如图，在圆锥 \(S-O\) 中，\(AC\) 为底面圆 \(O\) 的直径，\(SO = OC = 1\)，点 \(B\) 在底面圆周上，且 \(AB = BC\)。若 \(E\) 为线段 \(AB\) 上的动点，则 \(\triangle SEC\) 的周长最小值为

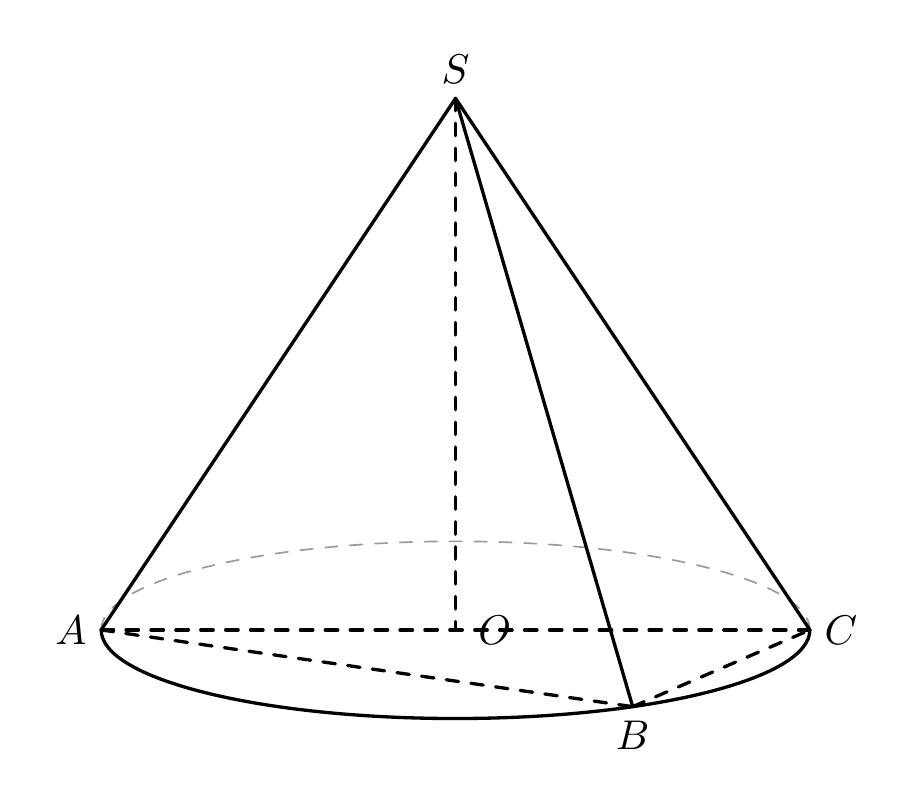
【解答】
【答案】\(\boldsymbol{\sqrt{3} + \sqrt{2} + 1}\)
【解析】连接 \(OB\)，依题意 \(SO \perp\) 平面 \(ABC\)，而 \(OA, OB, OC \subset\) 平面 \(ABC\)，所以 \(SO \perp OA\)，\(SO \perp OB\)，\(SO \perp OC\)。
\(AB = BC\)，\(O\) 是 \(AC\) 的中点，则 \(OB \perp AC\)。
由于 \(SO = OC = 1\)，所以 \(SA = SC = SB = AB = \sqrt{2}\)，则三角形 \(SAB\) 是等边三角形，三角形 \(ABC\) 是等腰直角三角形。

将三角形 \(SAB\) 和三角形 \(ABC\) 展开在同一个平面，如下图所示。

连接 \(S'C\)，交 \(AB\) 于 \(E\)，在三角形 \(S'AC\) 中，由余弦定理得
\[
\begin{aligned}
S'C &= \sqrt{2 + 4 - 2 \times \sqrt{2} \times 2 \times \cos(60^\circ + 45^\circ)} \\
&= \sqrt{6 - 4\sqrt{2}(\cos 60^\circ \cos 45^\circ - \sin 60^\circ \sin 45^\circ)} \\
&= \sqrt{4 + 2\sqrt{3}} = \sqrt{(\sqrt{3} + 1)^2} = \sqrt{3} + 1,
\end{aligned}
\]
所以 \(\triangle SEC\) 的周长最小值为 \(\sqrt{3} + \sqrt{2} + 1\)。
故答案为：\(\sqrt{3} + \sqrt{2} + 1\)。
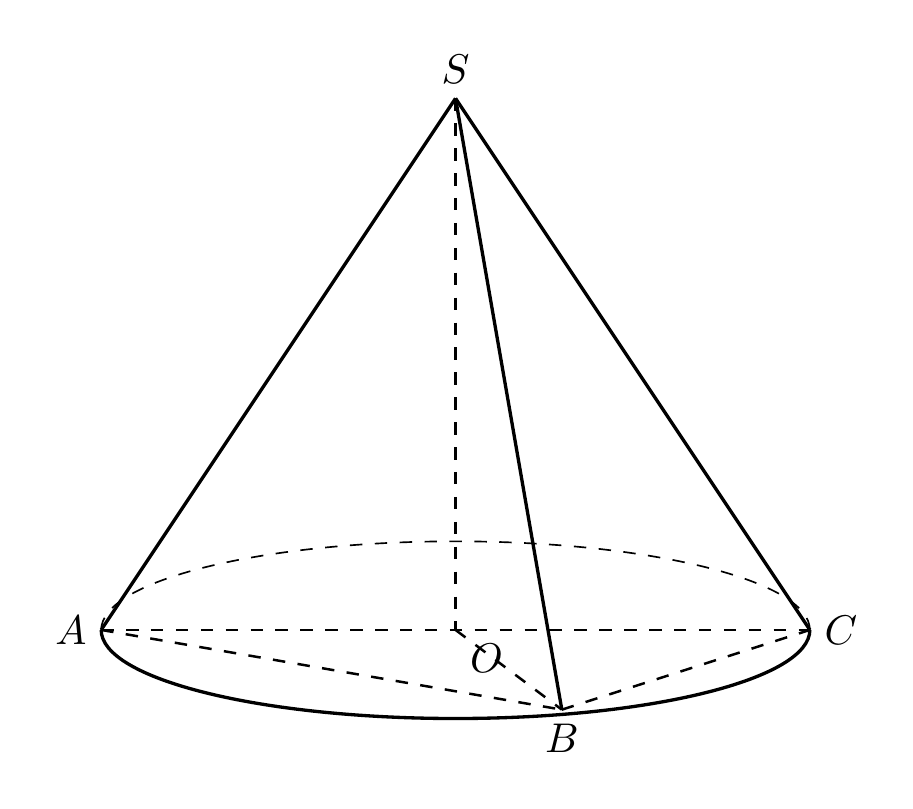
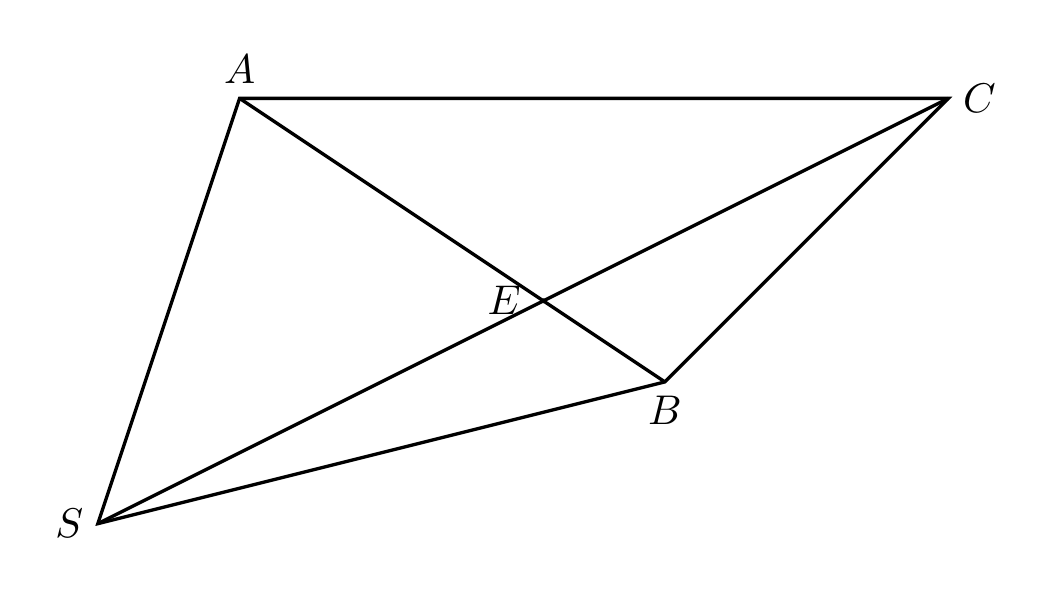